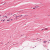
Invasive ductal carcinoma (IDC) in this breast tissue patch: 0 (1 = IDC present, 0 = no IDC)